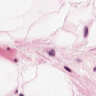
Metastatic tissue present: no